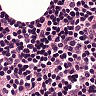
Metastatic tissue present: no